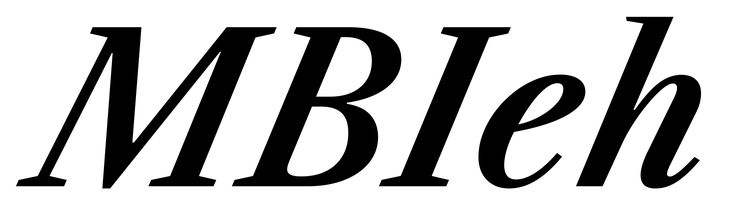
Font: LibreCaslonText-Italic_SemiBold_Italic